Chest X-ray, PA view. Patient: 75 years old, sex M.
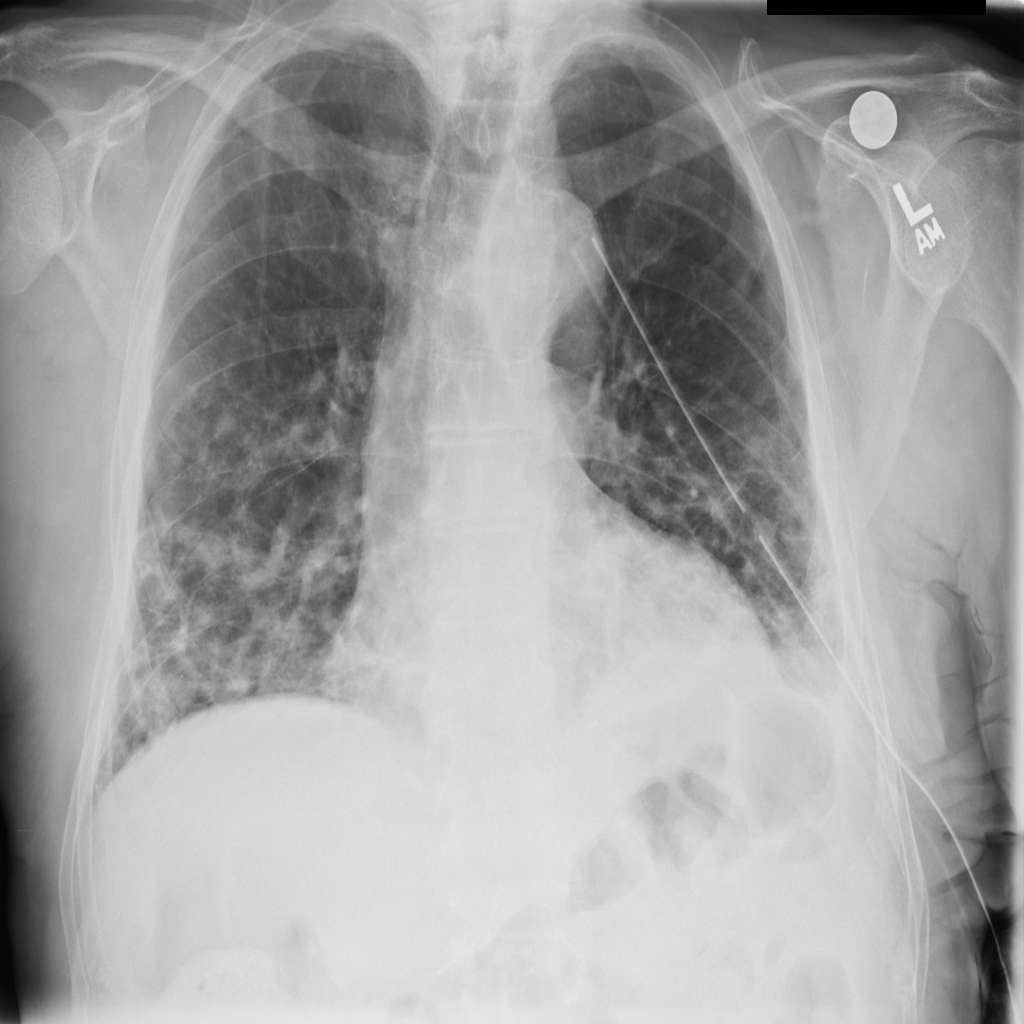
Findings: Infiltration, Mass